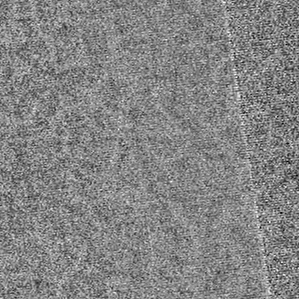
Label: frost